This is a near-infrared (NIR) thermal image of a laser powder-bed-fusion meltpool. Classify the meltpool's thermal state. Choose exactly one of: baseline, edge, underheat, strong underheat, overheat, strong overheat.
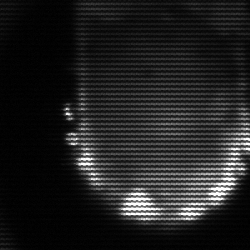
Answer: baseline